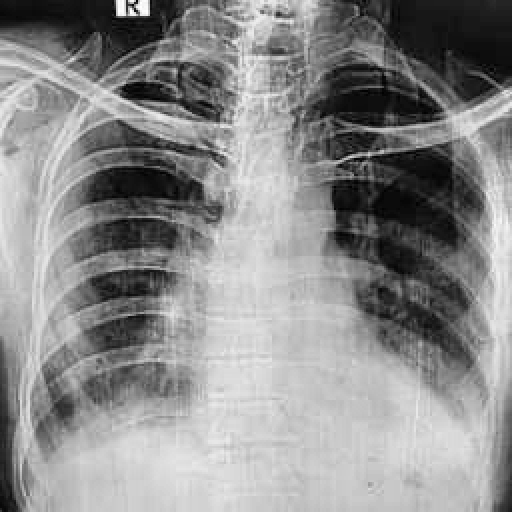
Finding: TUBERCULOSIS